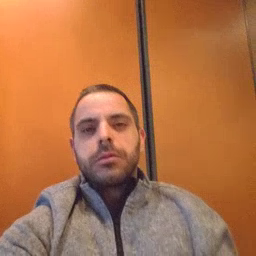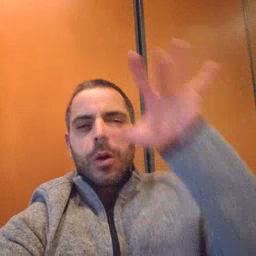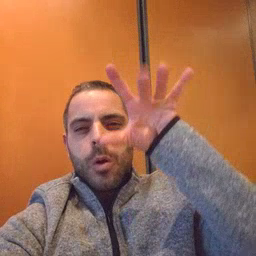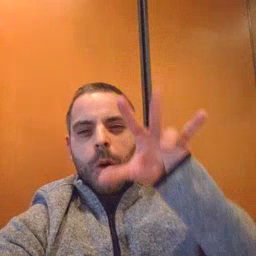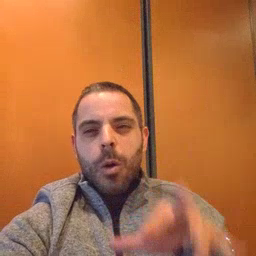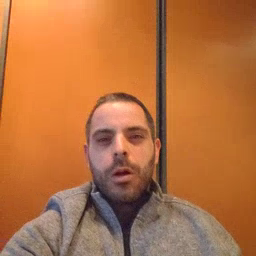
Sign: snow